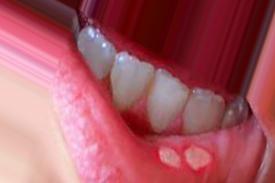
Condition: Mouth Ulcer